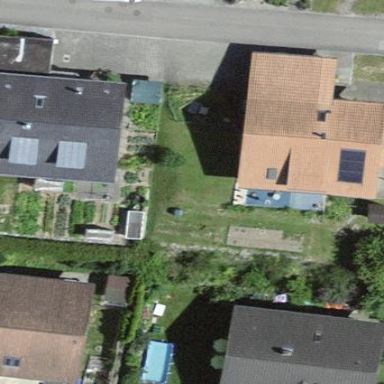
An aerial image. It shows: Residential building.